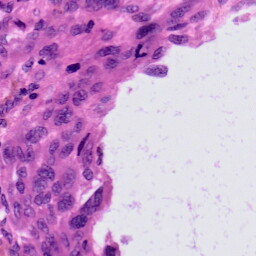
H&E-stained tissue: Skin